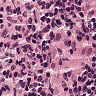
Metastatic tissue present: no